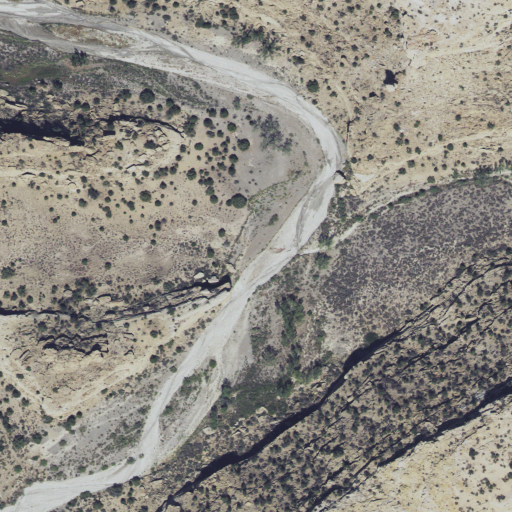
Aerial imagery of valley in Utah named Halfmile Canyon containing shrub and evergreen forest